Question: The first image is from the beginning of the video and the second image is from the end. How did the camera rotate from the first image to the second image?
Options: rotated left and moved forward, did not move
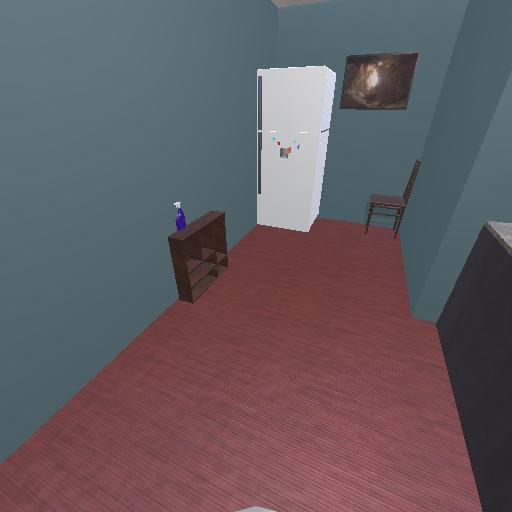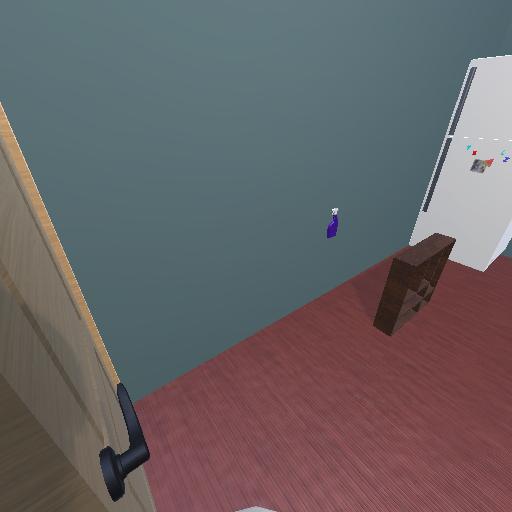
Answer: rotated left and moved forward